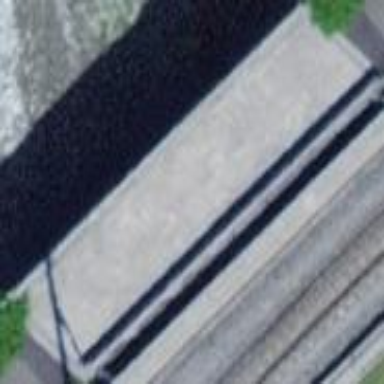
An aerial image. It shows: Beam bridge structure.